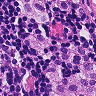
Metastatic tissue present: yes